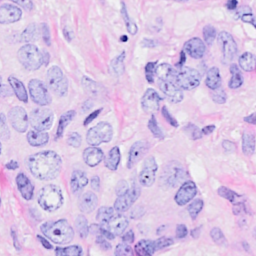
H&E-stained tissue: Breast